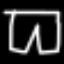
Label: pants